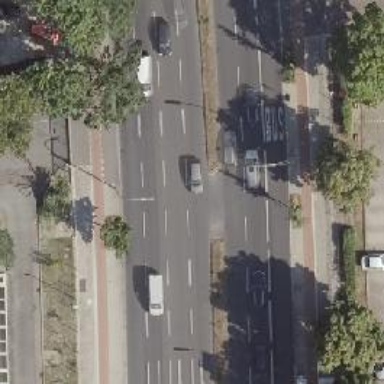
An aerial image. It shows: Asphalt road with secondary link designation.